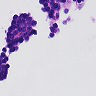
Metastatic tissue present: no